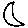
Label: moon